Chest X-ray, PA view. Patient: 33 years old, sex F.
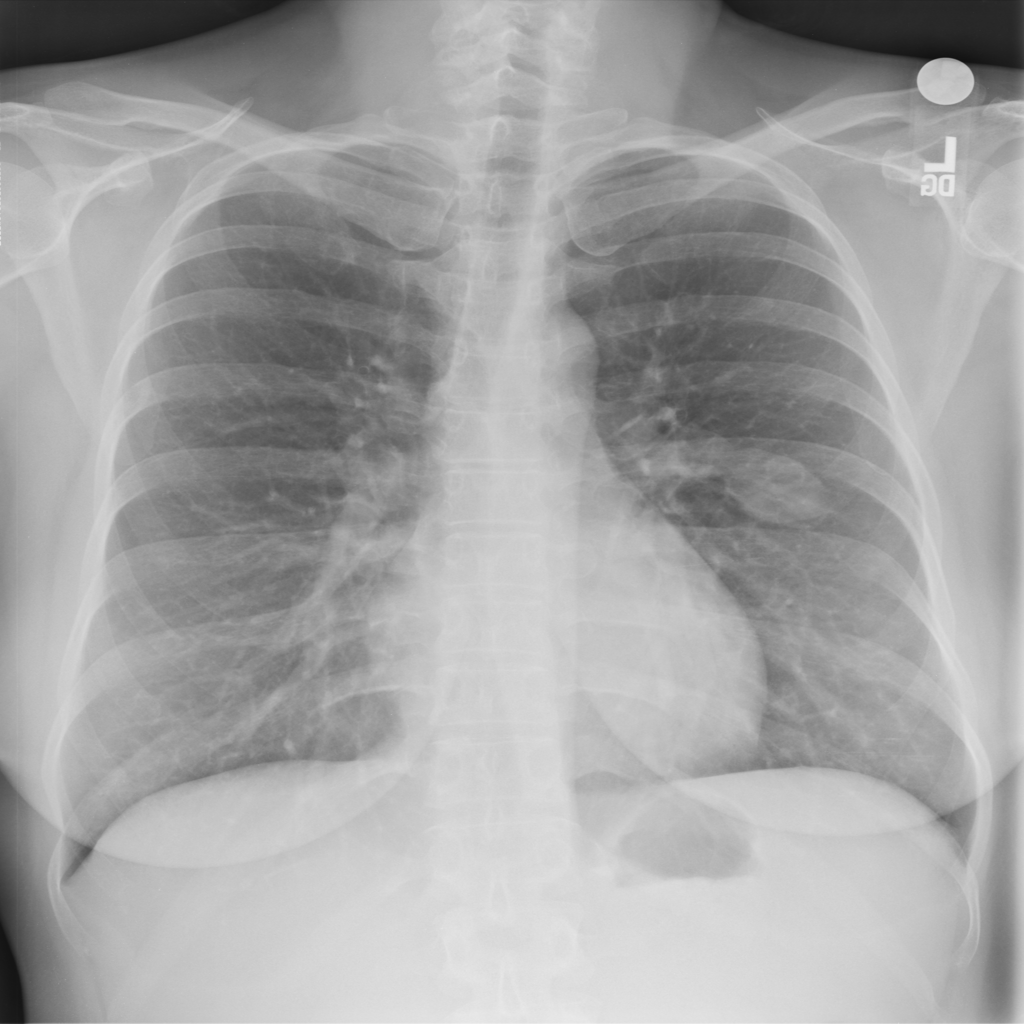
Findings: No Finding